Question: I have a property in my code that sends back the information in a usercontrol that is a repeater. rptOwners is the repeater I am using. The information inside the repeater has to be parsed manually to xml and sent back through a property in the code. The problem is that I can't seem to get access to the values of the controls inside the repeater.
When debugging, I am able to see that there are the 2 items I expected in rptOwners.DataSource and that the rptOwners.Items.Count = 2. I can then see in the watch window that the information I want is there but I can't get access to it.
I have been trying rptOwners.DataSource[0].Name etc but it says that "cannot apply indexing to an expression of type object.
'''
public string xmlString
{
get
{
var _builder = new StringBuilder();
var rpt = rptOwners.DataSource;
IList<string> ownersRepeater = new List<string>();
foreach (var item in rpt )
{
_builder.Append("<Owners>");
_builder.Append("<Owner>");
_builder.Append(String.Format("<item>{0}</item>", name));
_builder.Append(String.Format("<item>{0}</item>", address));
_builder.Append(String.Format("<item>{0}</item>", age));
_builder.Append("</Owner>");
_builder.Append("</Owners>");
}
return _builder.ToString();
}
'''
Thanks for the help. Let me know if this was not clear enough.
Here is more of what I mean...

Here is the answer:
'''
foreach (RepeaterItem item in rptOwners.Items)
{
var lblOwnerName = (Label)item.FindControl("lblOwnerName");
_builder.Append("<Owners>");
_builder.Append("<Owner>");
_builder.Append(String.Format("<item>{0}</item>", lblOwnerName));
_builder.Append(String.Format("<item>{0}</item>", item));
_builder.Append(String.Format("<item>{0}</item>", item));
_builder.Append(String.Format("<item>{0}</item>", item));
_builder.Append(String.Format("<item>{0}</item>", item));
_builder.Append(String.Format("<item>{0}</item>", item));
_builder.Append(String.Format("<item>{0}</item>", item));
_builder.Append("</Owner>");
_builder.Append("</Owners>");
}
return _builder.ToString();
'''
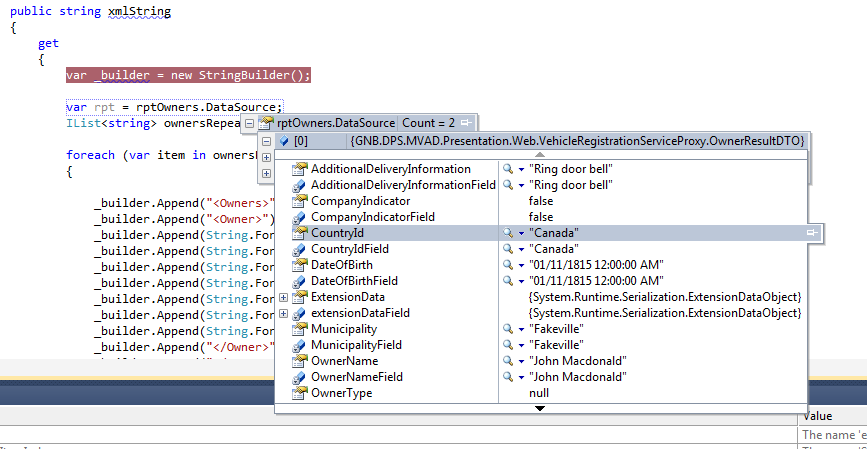
Answer: Try this (i only added a cast):
'''
public string xmlString
{
get
{
var _builder = new StringBuilder();
var rpt = (IList<Owner>) rptOwners.DataSource; //ADDED A CAST
IList<string> ownersRepeater = new List<string>();
foreach (var item in rpt )
{
_builder.Append("<Owners>");
_builder.Append("<Owner>");
_builder.Append(String.Format("<item>{0}</item>", name));
_builder.Append(String.Format("<item>{0}</item>", address));
_builder.Append(String.Format("<item>{0}</item>", age));
_builder.Append("</Owner>");
_builder.Append("</Owners>");
}
return _builder.ToString();
}
'''